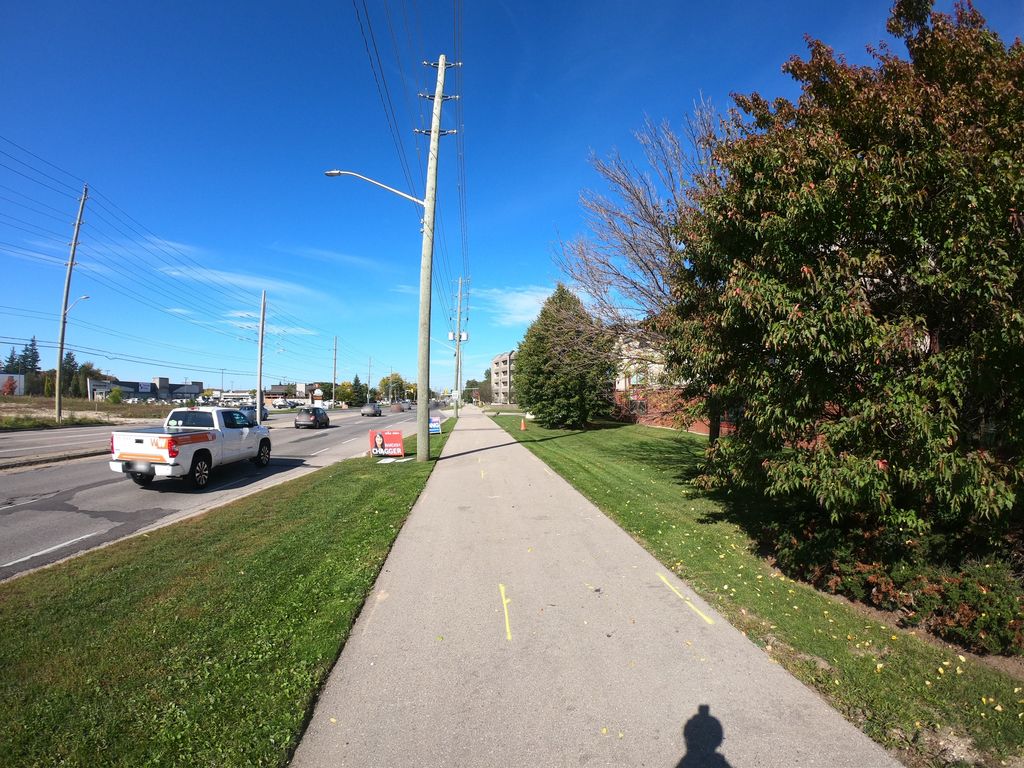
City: kitchener-waterloo